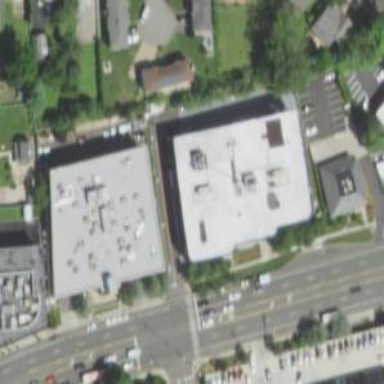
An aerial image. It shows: Commercial building.